Question: Does anyone know how to remove a certain color from the drop-down list of 'TColorBox'?

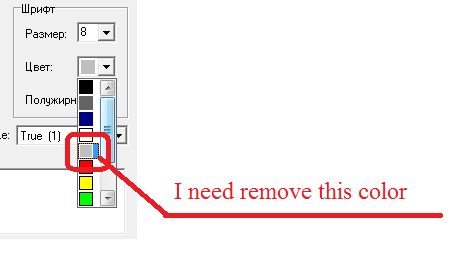
Answer: You need to remove the color in the from the list:
'''
procedure TForm7.FormCreate(Sender: TObject);
var i: Integer;
begin
i := ColorBox1.Items.IndexOf('clGreen');
if i <> -1 then
ColorBox1.Items.Delete(i)
else
Showmessage('invalid color');
end;
'''